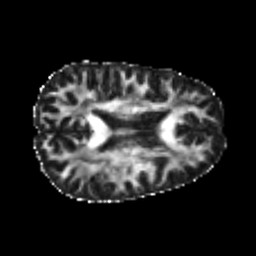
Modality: FA
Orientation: axial
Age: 26
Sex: female
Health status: healthy
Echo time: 0.074 s